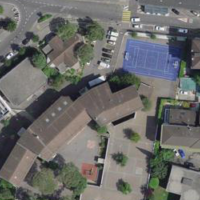
EUNIS habitat code: 54
Species observed at this site:
Buxus sempervirens